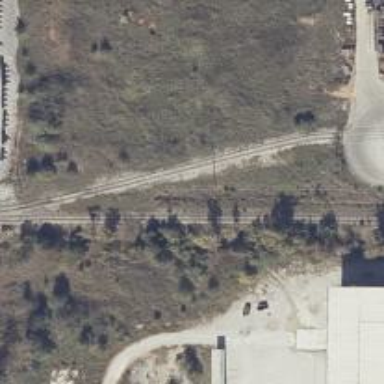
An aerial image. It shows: Rail spur service.